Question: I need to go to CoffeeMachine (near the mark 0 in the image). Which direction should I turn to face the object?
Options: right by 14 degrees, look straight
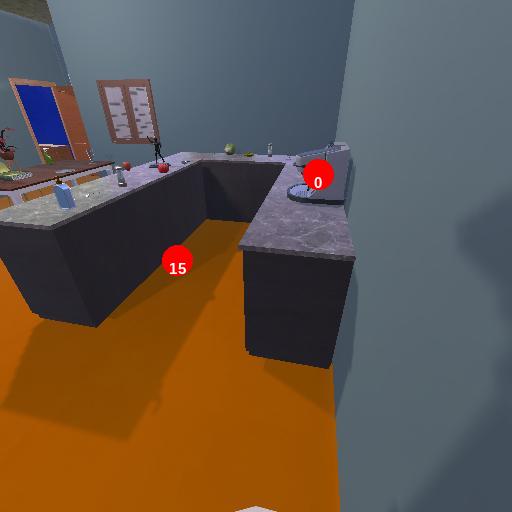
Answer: right by 14 degrees